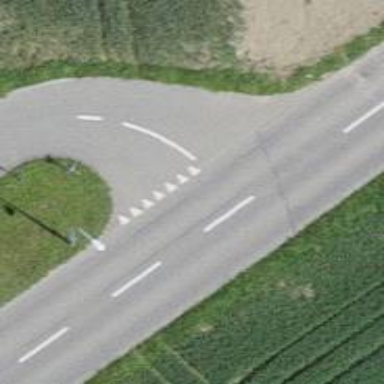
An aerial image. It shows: Secondary road with asphalt surface. There is opposite track cycleway on the left side.